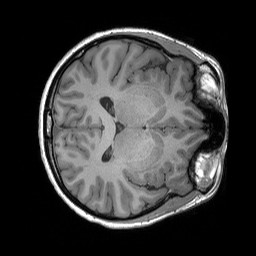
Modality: T1w
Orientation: axial
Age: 27
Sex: female
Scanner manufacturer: siemens
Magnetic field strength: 3 T
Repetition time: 1.9 s
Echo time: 0.00227 s